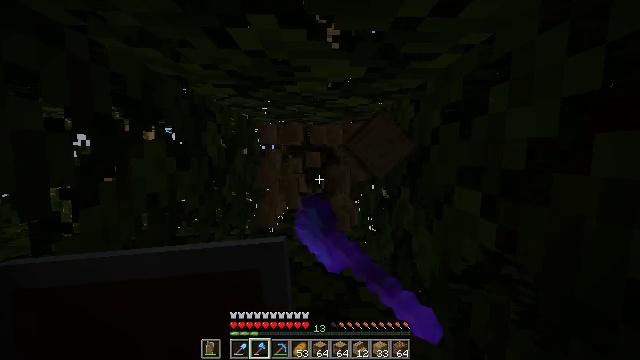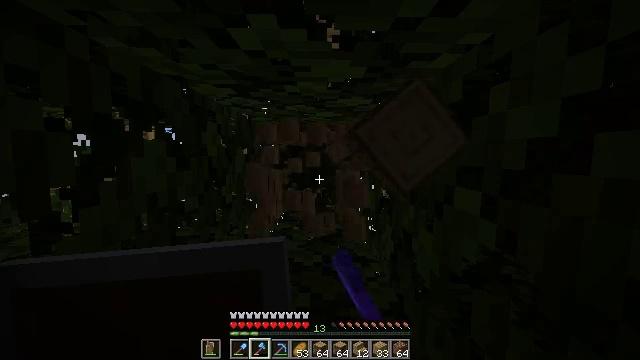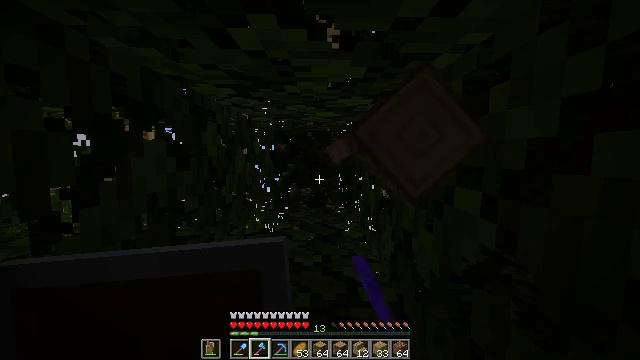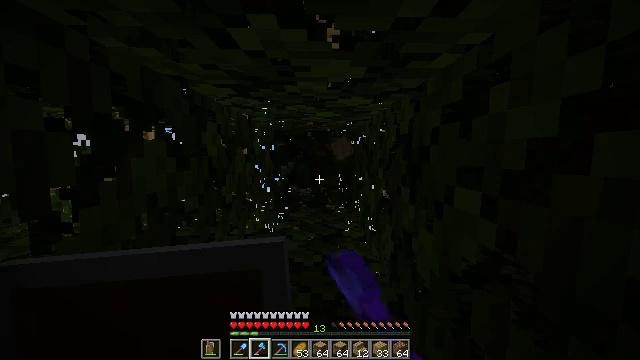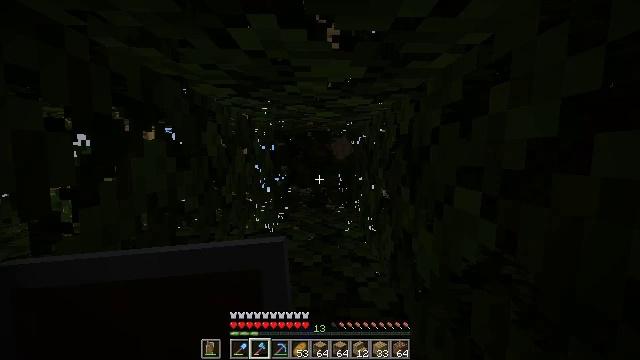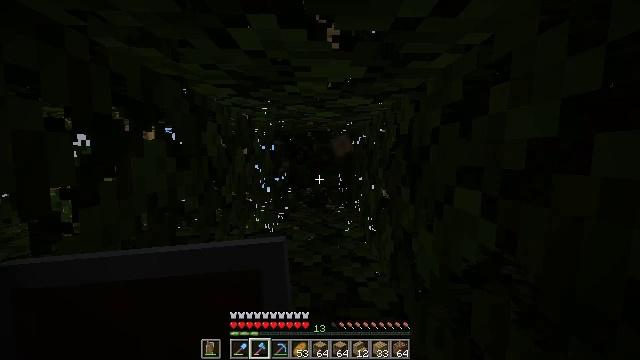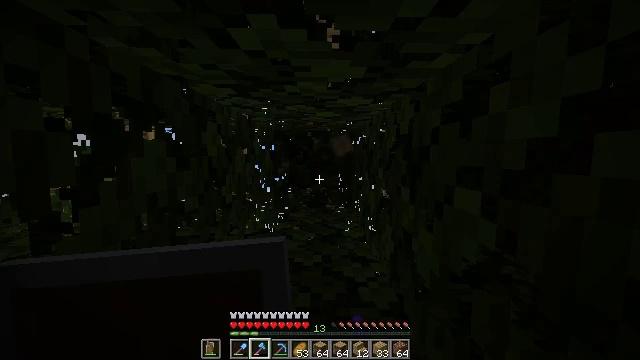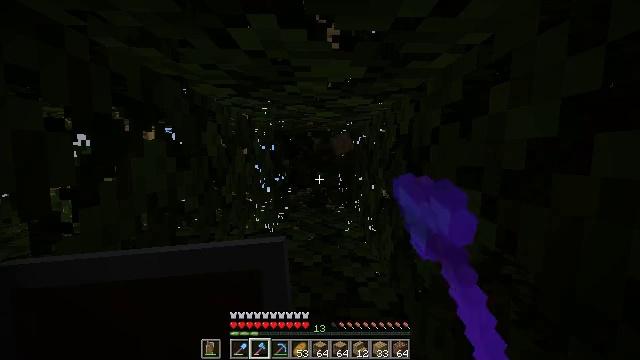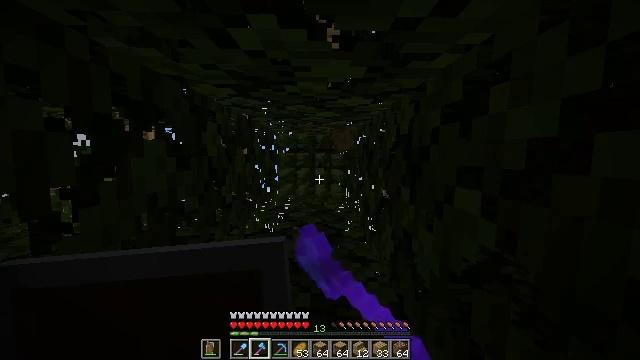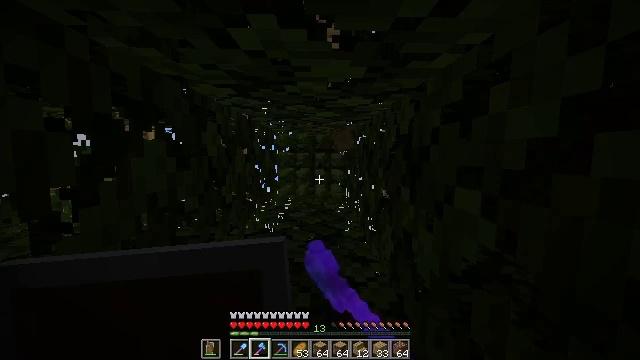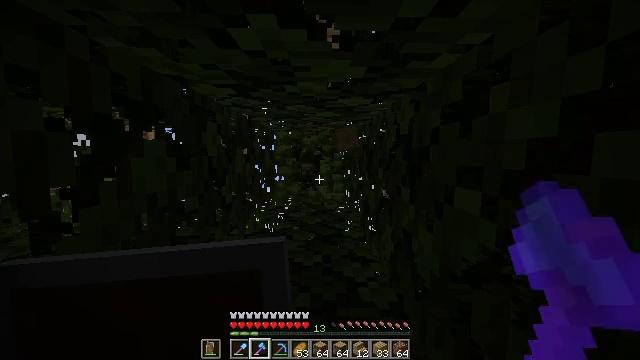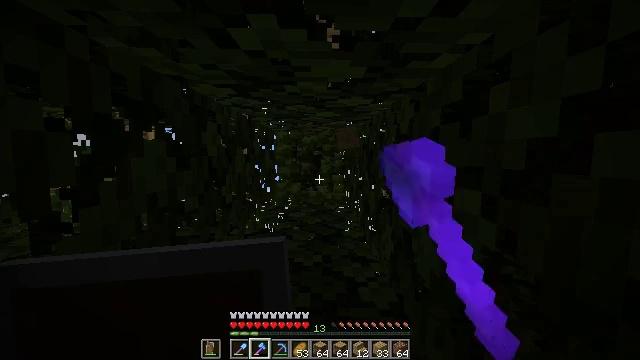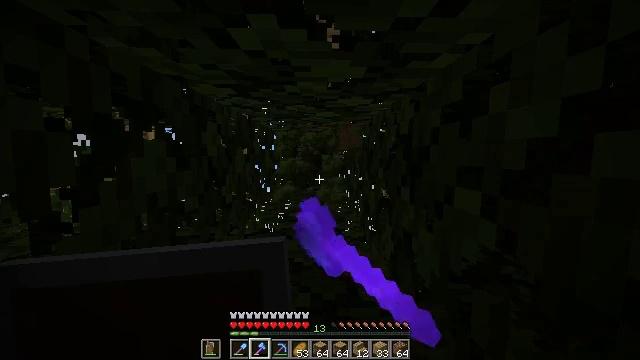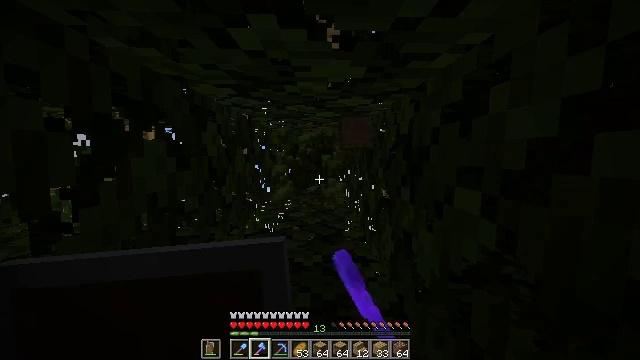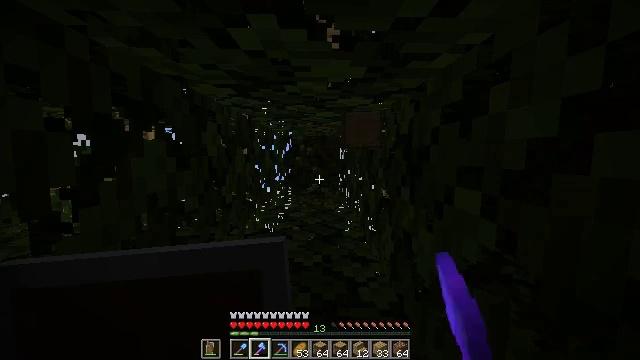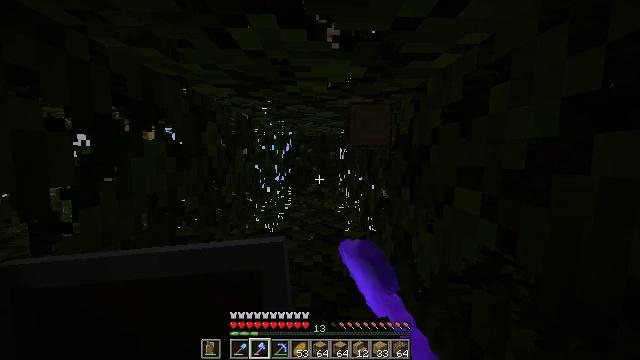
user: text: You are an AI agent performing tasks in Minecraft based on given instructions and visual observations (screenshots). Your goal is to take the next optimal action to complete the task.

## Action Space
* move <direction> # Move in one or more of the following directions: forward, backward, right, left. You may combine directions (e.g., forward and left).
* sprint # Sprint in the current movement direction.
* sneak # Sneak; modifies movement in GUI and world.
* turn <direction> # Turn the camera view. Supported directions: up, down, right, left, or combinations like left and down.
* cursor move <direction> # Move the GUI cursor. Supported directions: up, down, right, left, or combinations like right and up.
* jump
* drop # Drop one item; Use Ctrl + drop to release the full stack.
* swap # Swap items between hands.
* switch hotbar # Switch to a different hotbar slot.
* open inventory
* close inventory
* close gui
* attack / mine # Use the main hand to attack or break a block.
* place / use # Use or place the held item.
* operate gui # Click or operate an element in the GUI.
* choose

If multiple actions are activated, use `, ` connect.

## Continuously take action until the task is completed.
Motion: motion action
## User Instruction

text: Break oak leaves from the trees.
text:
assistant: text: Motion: attack / mine
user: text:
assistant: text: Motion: attack / mine
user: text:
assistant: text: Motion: attack / mine
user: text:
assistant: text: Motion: attack / mine
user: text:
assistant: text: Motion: attack / mine
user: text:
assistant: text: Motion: attack / mine
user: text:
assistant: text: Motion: attack / mine
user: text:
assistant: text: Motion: attack / mine
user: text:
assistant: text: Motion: attack / mine
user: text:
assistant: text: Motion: attack / mine
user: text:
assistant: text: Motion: attack / mine
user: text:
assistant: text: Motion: attack / mine
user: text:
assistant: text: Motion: attack / mine
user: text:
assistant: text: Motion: attack / mine
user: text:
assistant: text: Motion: attack / mine
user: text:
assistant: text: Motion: attack / mine
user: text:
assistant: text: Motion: attack / mine
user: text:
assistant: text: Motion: attack / mine
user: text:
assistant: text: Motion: attack / mine
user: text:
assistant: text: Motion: attack / mine
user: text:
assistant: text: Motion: attack / mine
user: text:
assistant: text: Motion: attack / mine
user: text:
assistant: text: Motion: attack / mine
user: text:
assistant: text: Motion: attack / mine
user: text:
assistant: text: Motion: attack / mine
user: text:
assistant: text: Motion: attack / mine
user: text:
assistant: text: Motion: attack / mine
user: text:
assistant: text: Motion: no_op
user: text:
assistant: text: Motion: turn down
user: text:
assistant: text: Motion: turn right and down